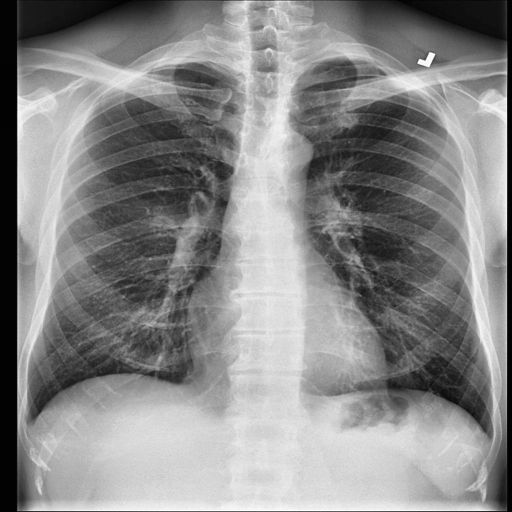
Finding: NORMAL